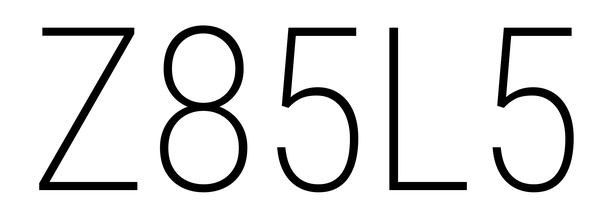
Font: Roboto_Condensed_ExtraLight